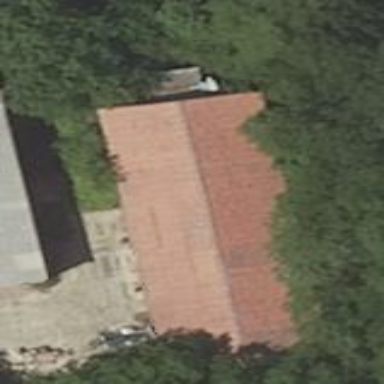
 where the roof is oriented along the structure."